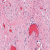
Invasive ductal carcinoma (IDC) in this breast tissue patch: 0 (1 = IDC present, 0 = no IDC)